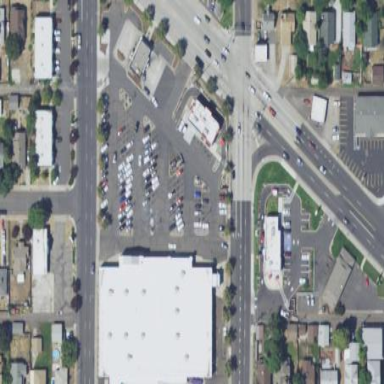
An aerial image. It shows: Retail area.